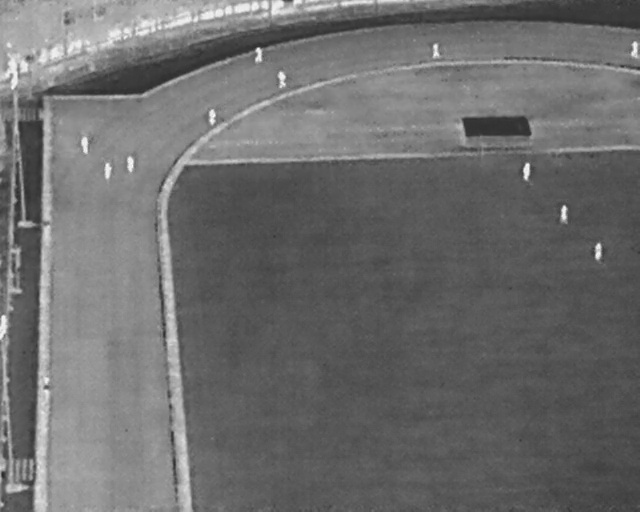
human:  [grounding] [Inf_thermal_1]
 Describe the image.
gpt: In the satellite image, there is  <ref>1 medium person </ref> <box>[[11, 27, 14, 29, 2]]</box> located at top left,  <ref>2 medium person </ref> <box>[[15, 32, 18, 34, 2], [18, 31, 21, 32, 2]]</box> located at left,  <ref>3 small person </ref> <box>[[31, 22, 34, 23, 2], [39, 9, 41, 11, 2], [66, 9, 69, 10, 2]]</box> located at top,  <ref>1 medium person </ref> <box>[[42, 14, 45, 16, 2]]</box> located at top,  <ref>1 medium person </ref> <box>[[5, 75, 8, 77, 2]]</box> located at bottom left,  <ref>1 small person </ref> <box>[[91, 48, 94, 49, 2]]</box> located at right,  <ref>2 medium person </ref> <box>[[86, 41, 89, 42, 2], [80, 32, 83, 34, 2]]</box> located at right,  <ref>1 small person </ref> <box>[[97, 8, 100, 10, 2]]</box> located at top right.